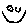
Label: smiley face